This grayscale texture is a bearing vibration snapshot reshaped row-by-row into a square image. Determine the bearing's health state. Answer with exactly one of: normal, inner_race, outer_race, ball.
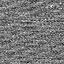
Answer: normal